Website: walmart
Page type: receipt
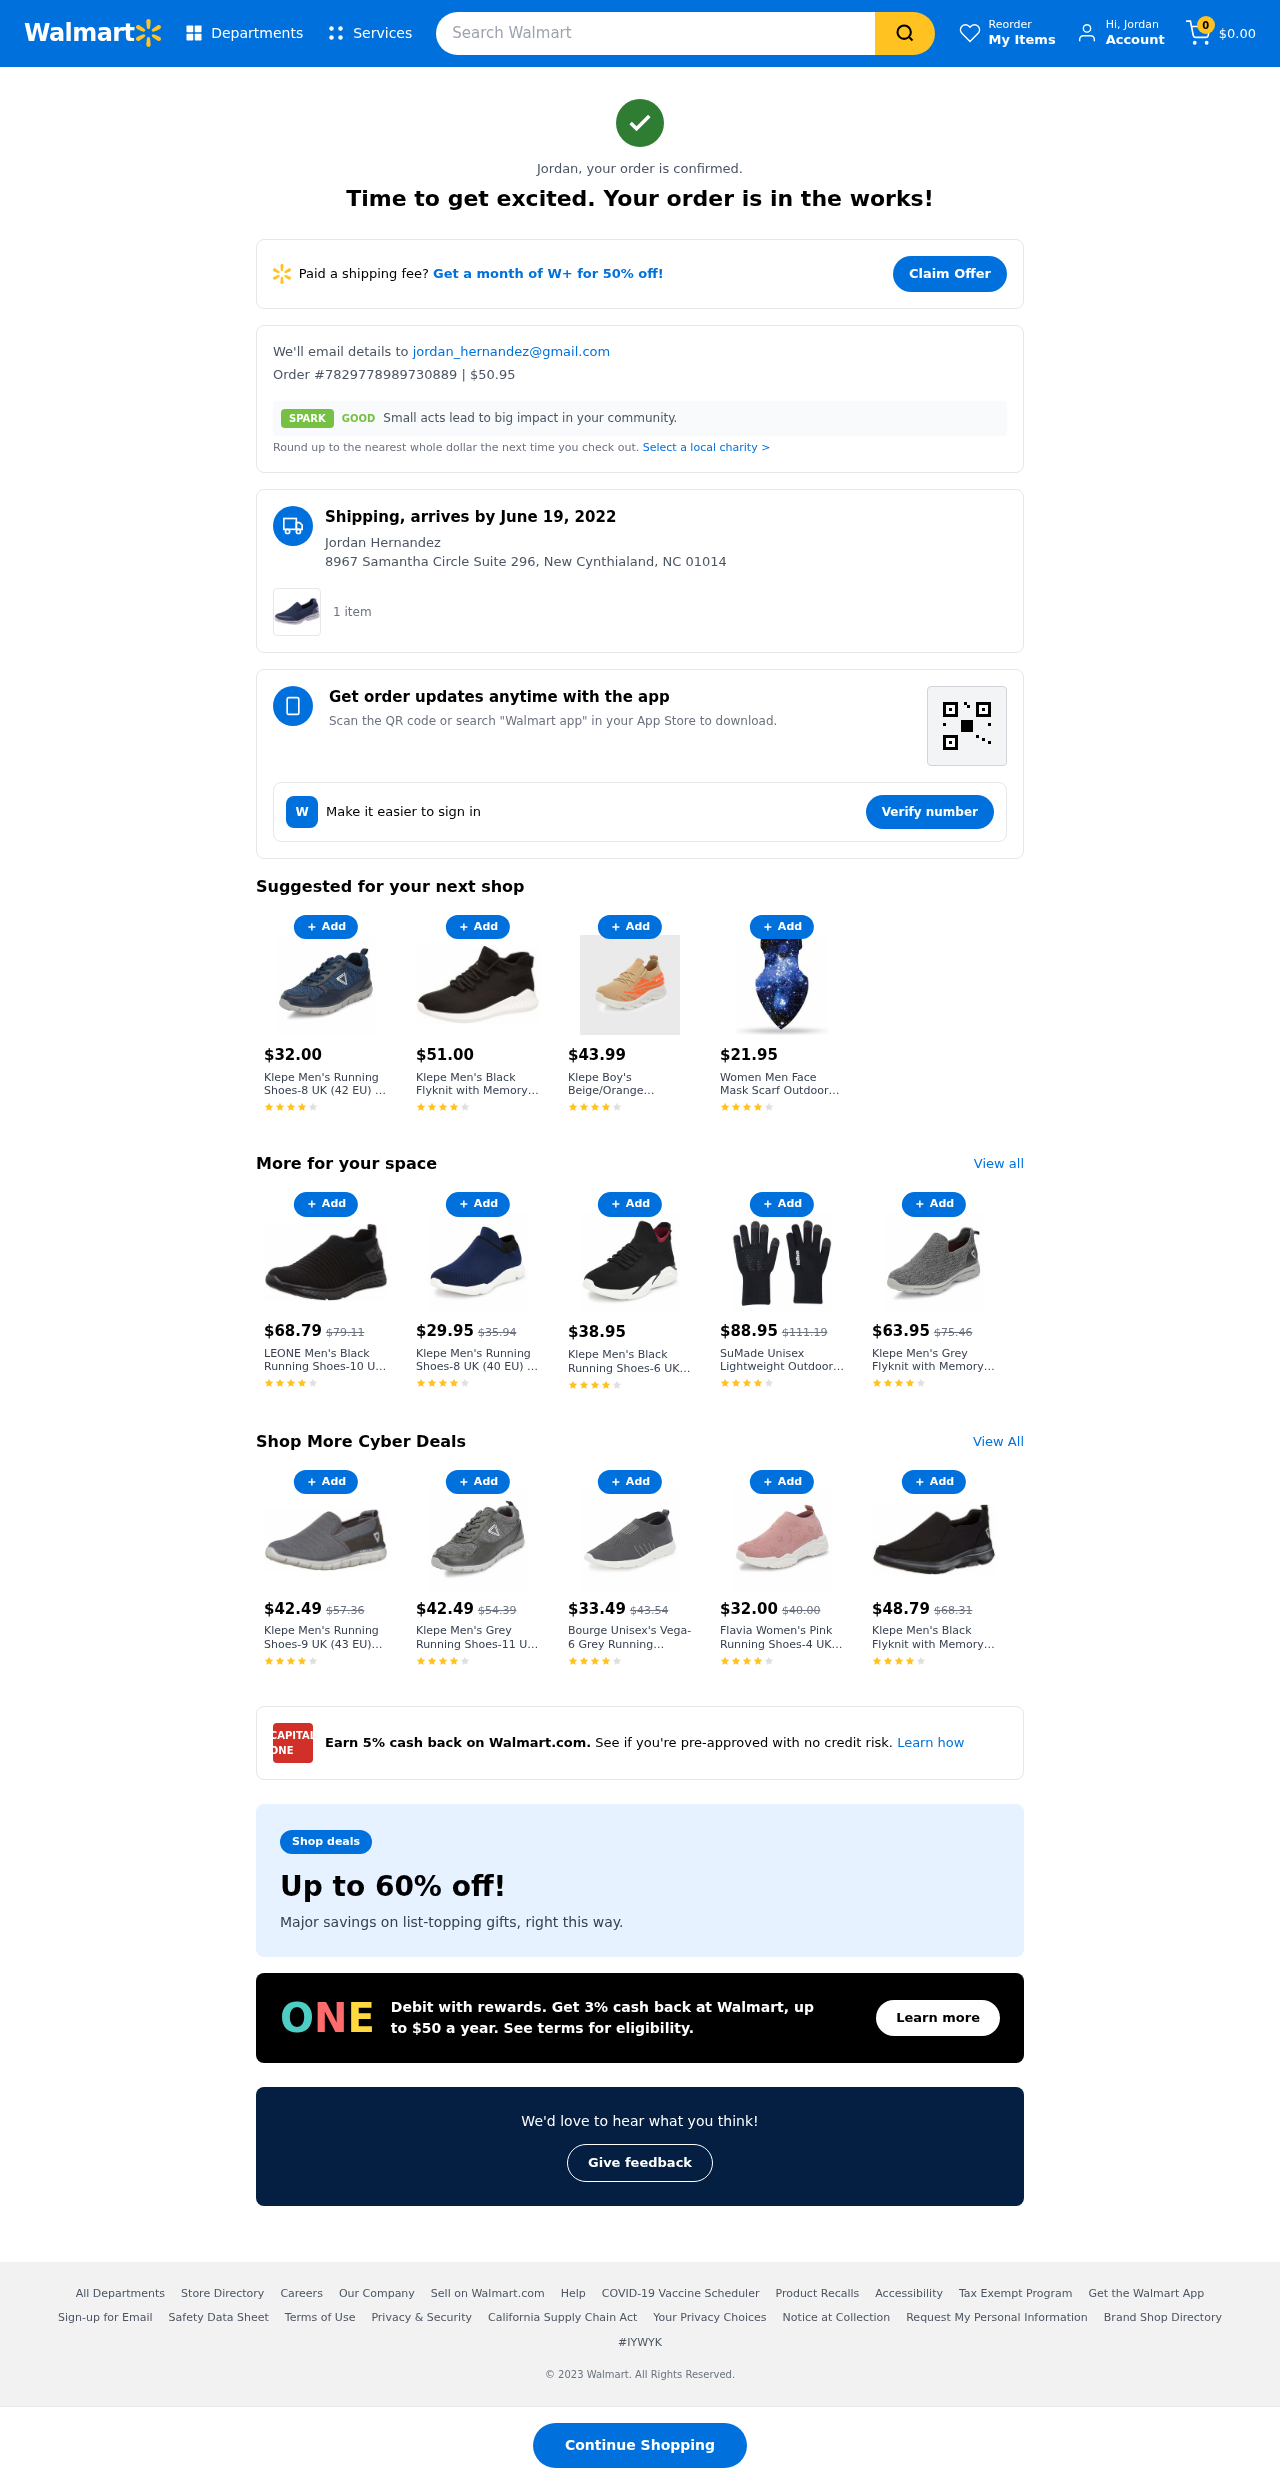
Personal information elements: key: PII_EMAIL
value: jordan_hernandez@gmail.com
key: PII_FIRSTNAME
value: Jordan
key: PII_FULLNAME
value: Jordan Hernandez
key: PII_ADDRESS
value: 8967 Samantha Circle Suite 296, New Cynthialand, NC 01014
Product elements: key: PRODUCT10_NAME
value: Klepe Men's Grey Flyknit with Memory Foam Running Shoes-6 UK (40 EU) (7 US) (A00/GRY)
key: PRODUCT10_PRICE
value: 63.95
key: PRODUCT11_NAME
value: Belini Women's Light Grey Running Shoes-7 UK (40 EU) (BS 122LIGHT GREY7)
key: PRODUCT11_PRICE
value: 69.99
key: PRODUCT12_NAME
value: Klepe Men's Running Shoes-9 UK (43 EU) (10 US) (CE-1336/GRYNVY)
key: PRODUCT12_PRICE
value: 42.49
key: PRODUCT13_NAME
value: Klepe Men's Grey Running Shoes-11 UK (45 EU) (12 US) (CS1-046/GRY)
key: PRODUCT13_PRICE
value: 42.49
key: PRODUCT14_NAME
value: Bourge Unisex's Vega-6 Grey Running Shoes-2 UK (36 EU) (3 Kids US) (Vega-6-02)
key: PRODUCT14_PRICE
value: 33.49
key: PRODUCT15_NAME
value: Flavia Women's Pink Running Shoes-4 UK (36 EU) (5 US) (FKT/FB-03FK/PNK)
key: PRODUCT15_PRICE
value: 32
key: PRODUCT16_NAME
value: Klepe Men's Black Flyknit with Memory Foam Running Shoes-6 UK (40 EU) (7 US) (BX035/BLK)
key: PRODUCT16_PRICE
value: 48.79
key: PRODUCT17_NAME
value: SuMade Unisex Lightweight Outdoor Warm Touchscreen Waterproof Windproof Running Driving Cycling Hiki
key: PRODUCT17_PRICE
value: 63
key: PRODUCT1_QUANTITY
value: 1
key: PRODUCT2_NAME
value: Klepe Men's Running Shoes-8 UK (42 EU) (9 US) (CS1-046/NVY)
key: PRODUCT2_PRICE
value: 32
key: PRODUCT3_NAME
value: Klepe Men's Black Flyknit with Memory Foam Running Shoes-6 UK (40 EU) (7 US) (KP0331/BLK)
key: PRODUCT3_PRICE
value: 51
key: PRODUCT4_NAME
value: Klepe Boy's Beige/Orange Running Shoes-10 UK (29 EU) (11 Kids US) (KD/KPK-06/BGE)
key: PRODUCT4_PRICE
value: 43.99
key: PRODUCT5_NAME
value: Women Men Face Mask Scarf Outdoor Headwear Bandana Sports Tube UV Face Mask for Workout Yoga Running
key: PRODUCT5_PRICE
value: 21.95
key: PRODUCT6_NAME
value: LEONE Men's Black Running Shoes-10 UK (44 EU) (L601BLACK10)
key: PRODUCT6_PRICE
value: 68.79
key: PRODUCT7_NAME
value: Klepe Men's Running Shoes-8 UK (40 EU) (7 US) (KP038/NVY)
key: PRODUCT7_PRICE
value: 29.95
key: PRODUCT8_NAME
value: Klepe Men's Black Running Shoes-6 UK (40 EU) (7 US) (KP0322/BLK)
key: PRODUCT8_PRICE
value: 38.95
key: PRODUCT9_NAME
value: SuMade Unisex Lightweight Outdoor Warm Touchscreen Waterproof Windproof Running Driving Cycling Clim
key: PRODUCT9_PRICE
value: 88.95
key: PRODUCT6_ORIGINAL_PRICE
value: $79.11
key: PRODUCT7_ORIGINAL_PRICE
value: $35.94
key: PRODUCT9_ORIGINAL_PRICE
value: $111.19
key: PRODUCT10_ORIGINAL_PRICE
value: $75.46
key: PRODUCT11_ORIGINAL_PRICE
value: $85.39
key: PRODUCT12_ORIGINAL_PRICE
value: $57.36
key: PRODUCT13_ORIGINAL_PRICE
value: $54.39
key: PRODUCT14_ORIGINAL_PRICE
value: $43.54
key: PRODUCT15_ORIGINAL_PRICE
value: $40.00
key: PRODUCT16_ORIGINAL_PRICE
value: $68.31
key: PRODUCT17_ORIGINAL_PRICE
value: $83.16
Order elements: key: ORDER_NUM_ITEMS
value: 0
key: ORDER_TOTAL
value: $0.00
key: ORDER_ID
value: #7829778989730889
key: ORDER_TOTAL
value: $50.95
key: ORDER_DELIVERY_DATE
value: June 19, 2022
Search elements: key: HEADER_SEARCH
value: Search Walmart